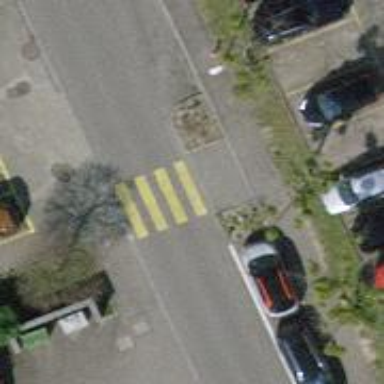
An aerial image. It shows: Marked crossing on asphalt footway.